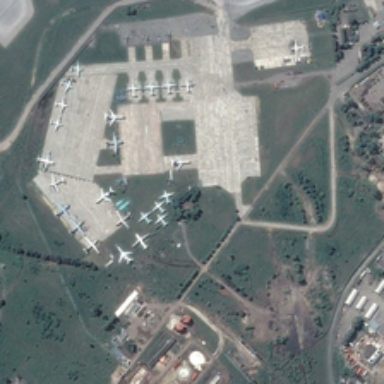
Many planes are parked in an airport .